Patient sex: M
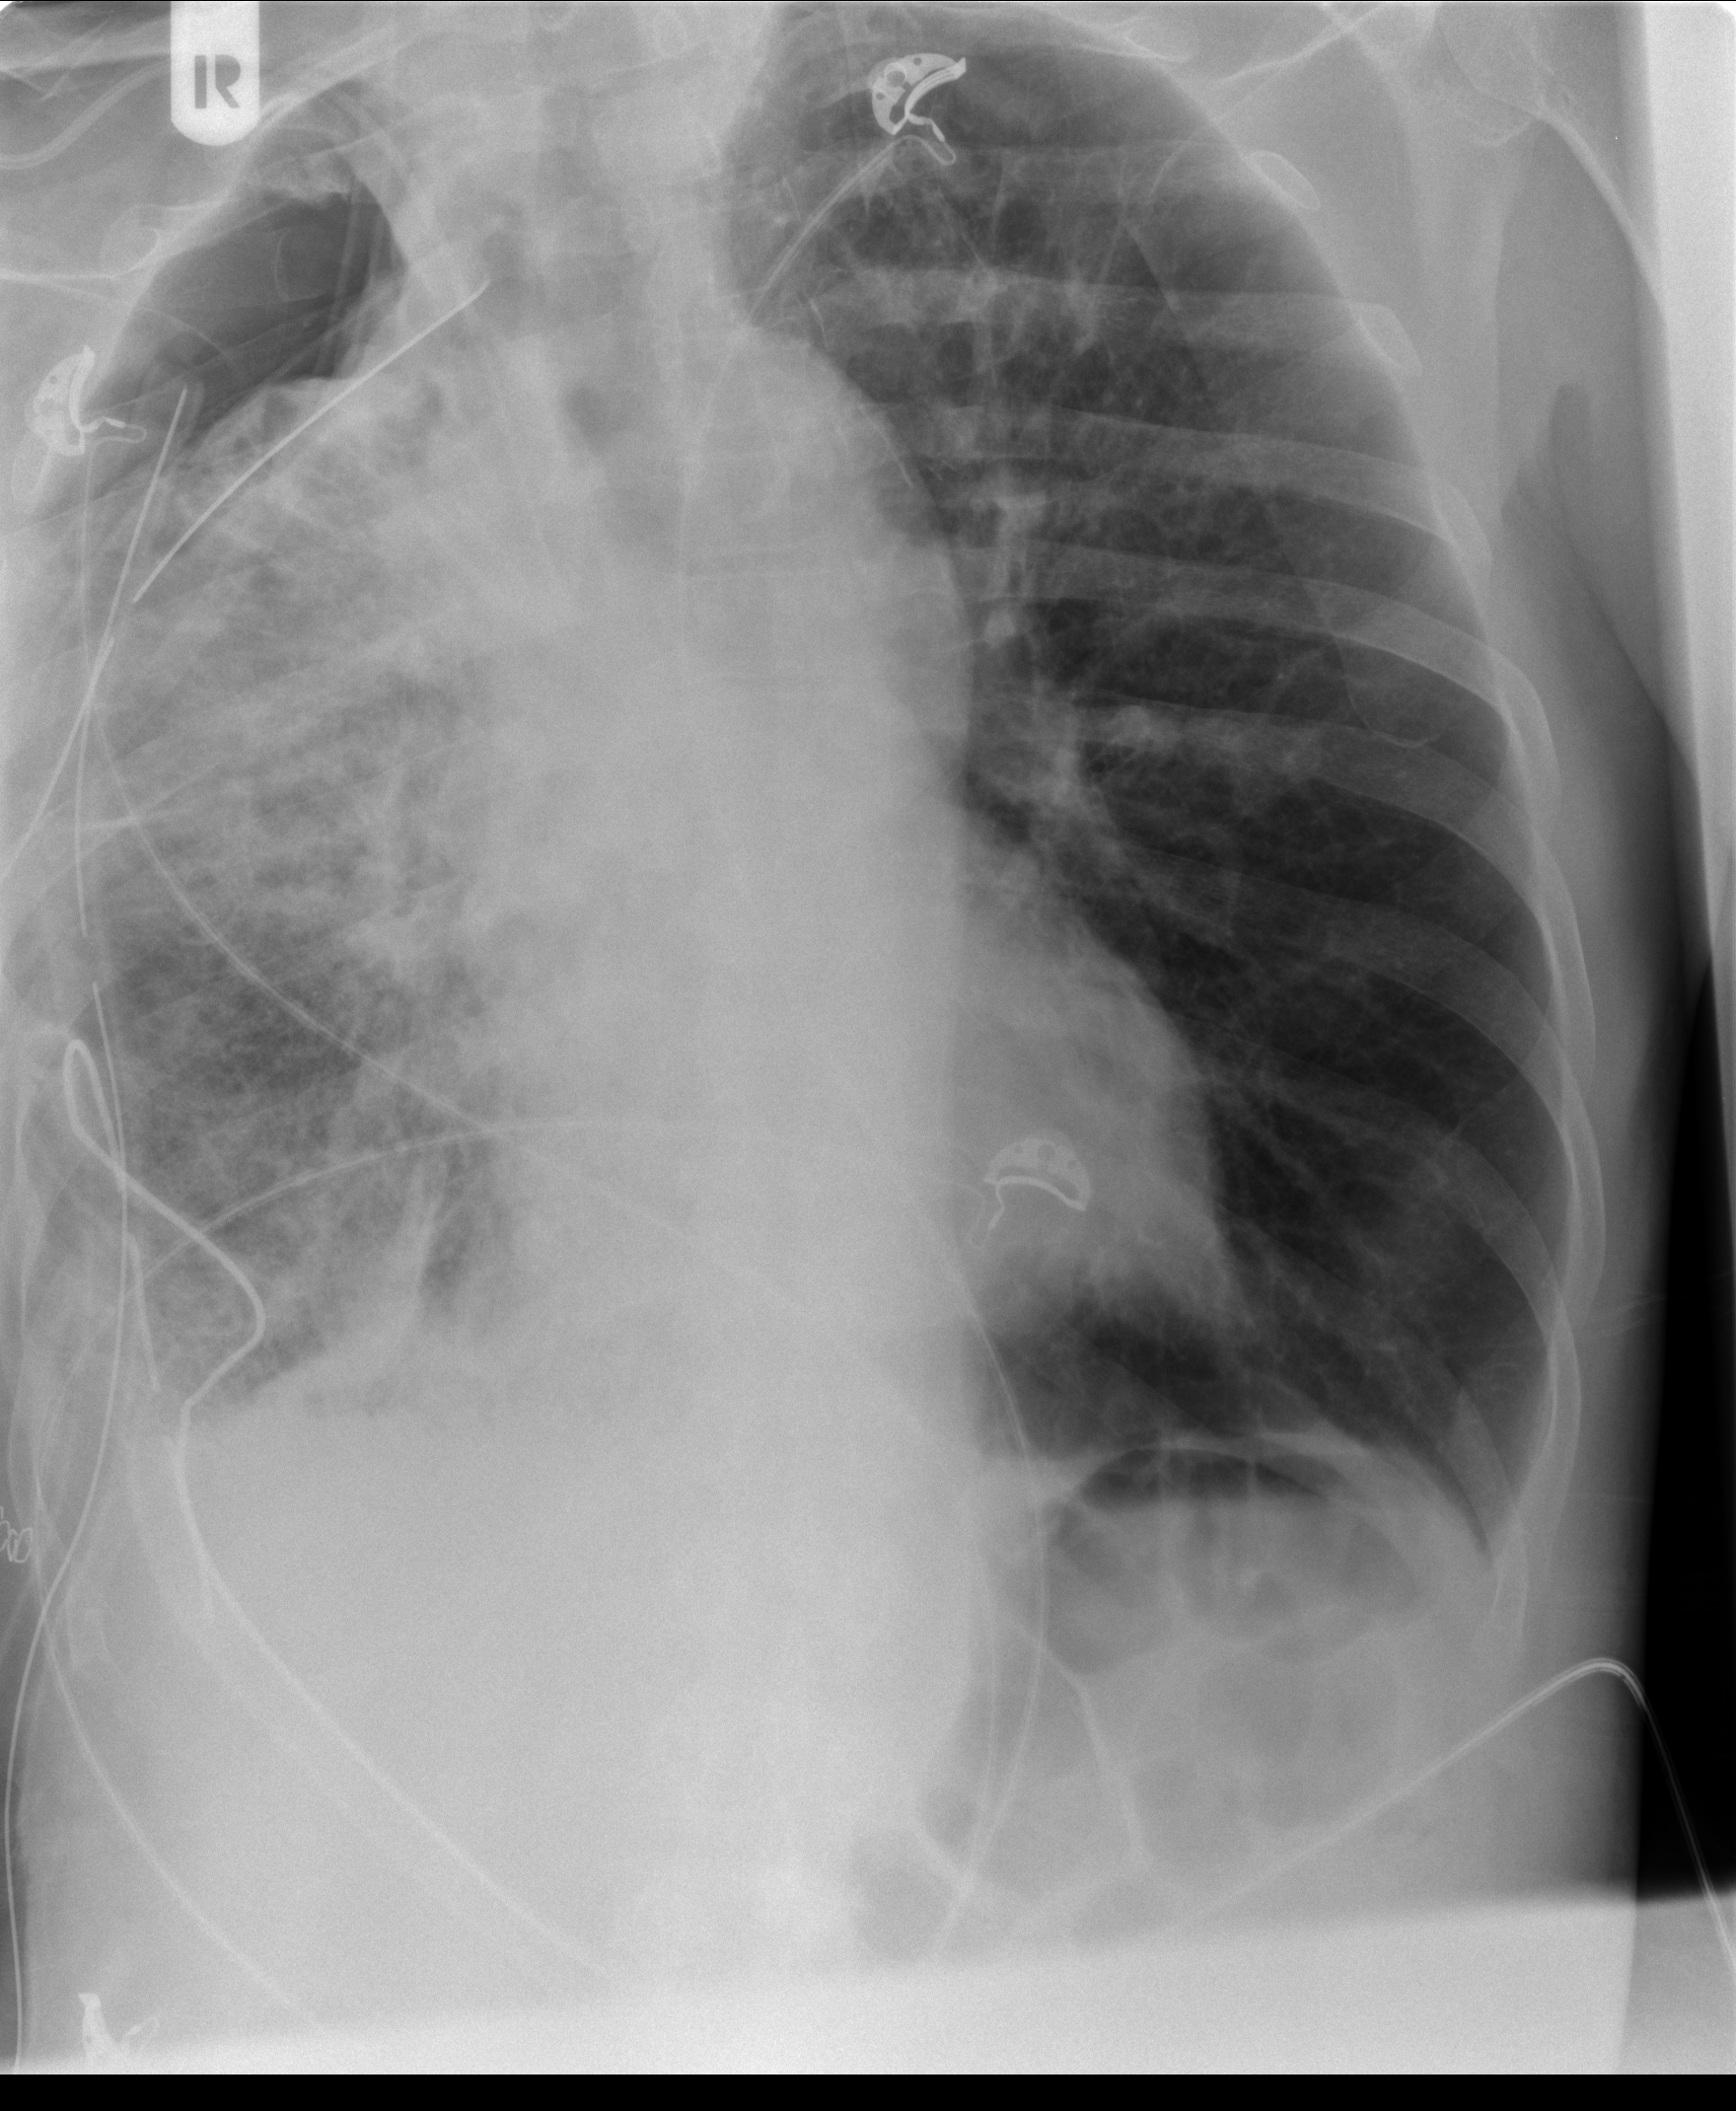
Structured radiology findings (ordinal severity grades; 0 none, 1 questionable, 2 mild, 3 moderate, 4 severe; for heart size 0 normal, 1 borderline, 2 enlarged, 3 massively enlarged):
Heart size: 0
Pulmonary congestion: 1
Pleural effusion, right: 2
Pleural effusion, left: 0
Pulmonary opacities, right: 4
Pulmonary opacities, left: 1
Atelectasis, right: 3
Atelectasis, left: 1